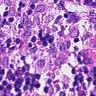
Metastatic tissue present: no